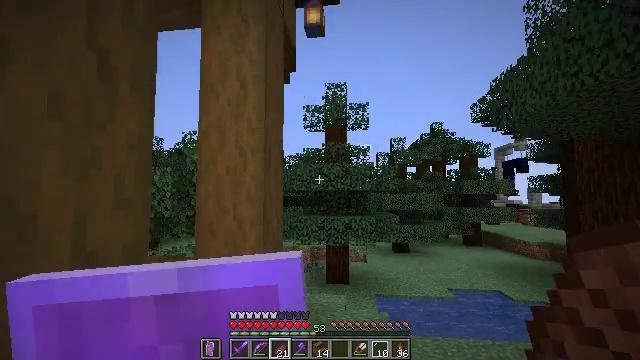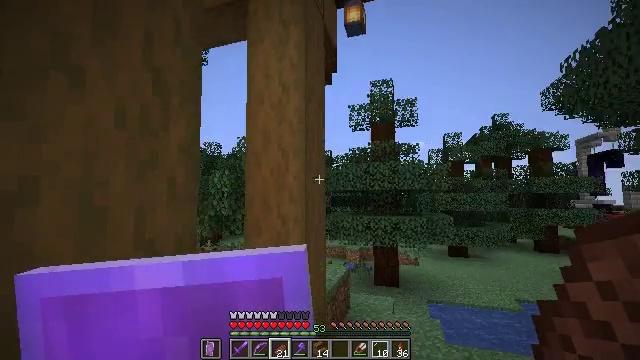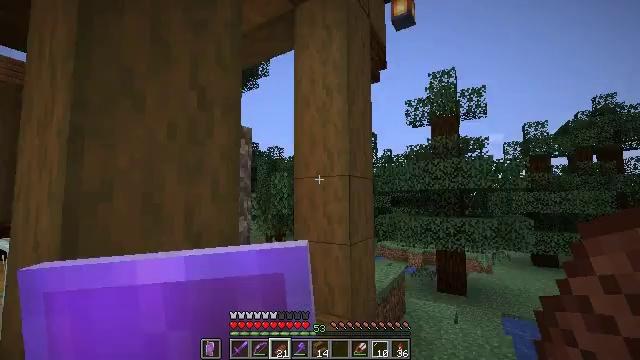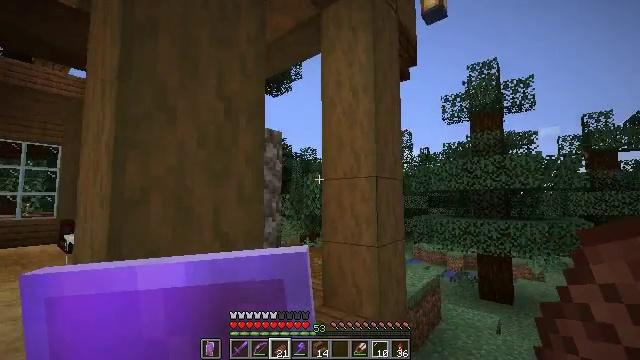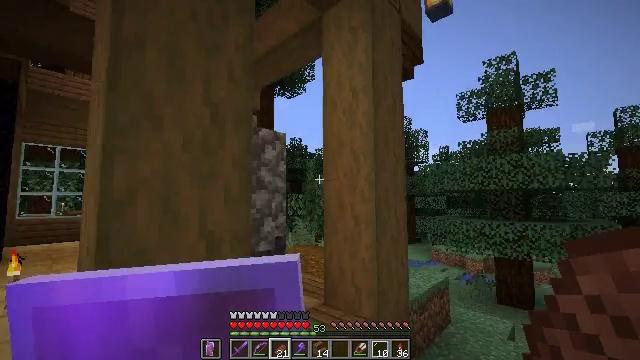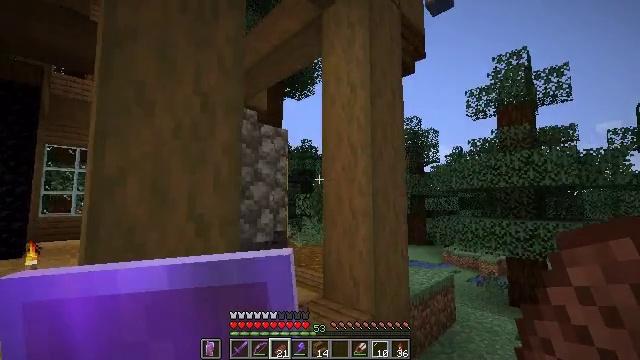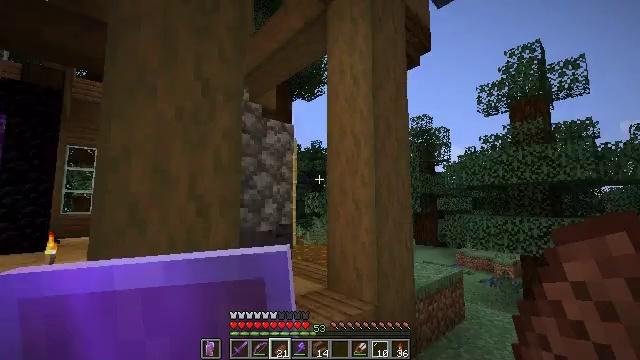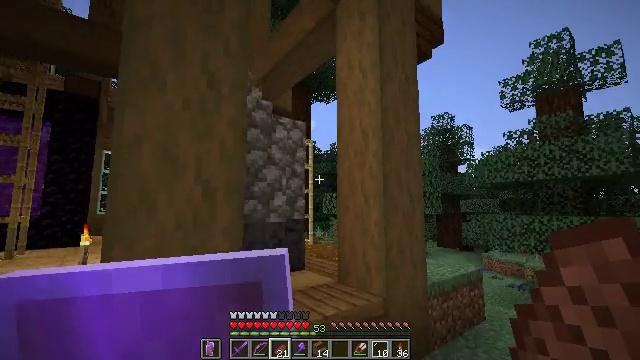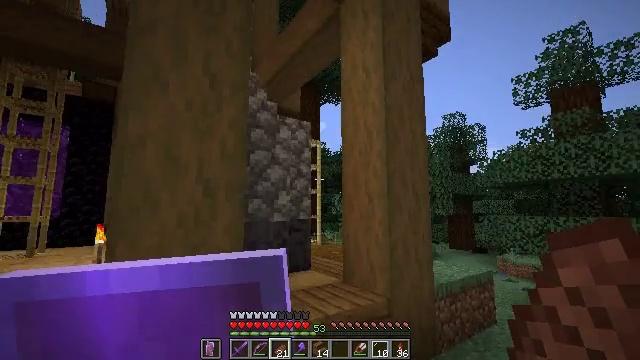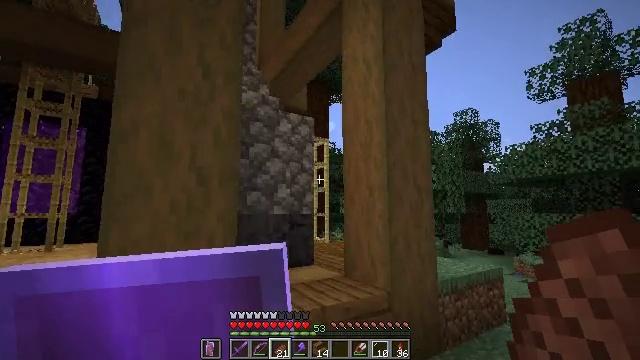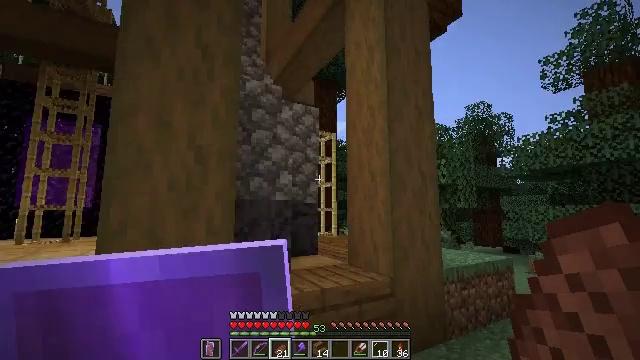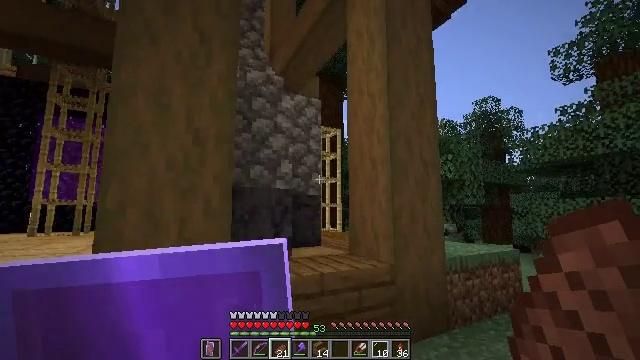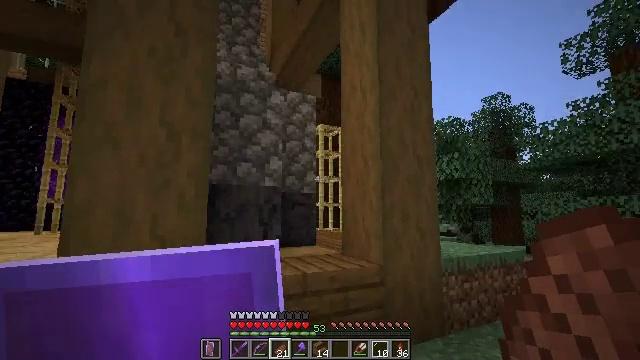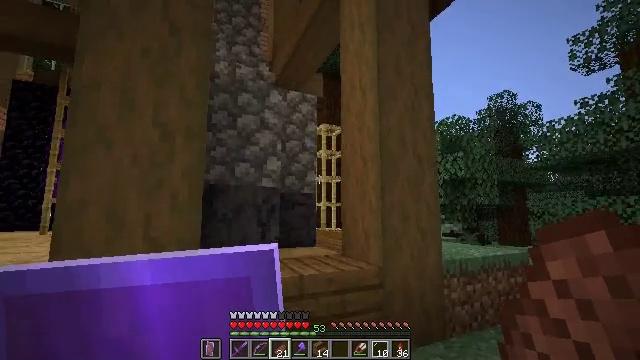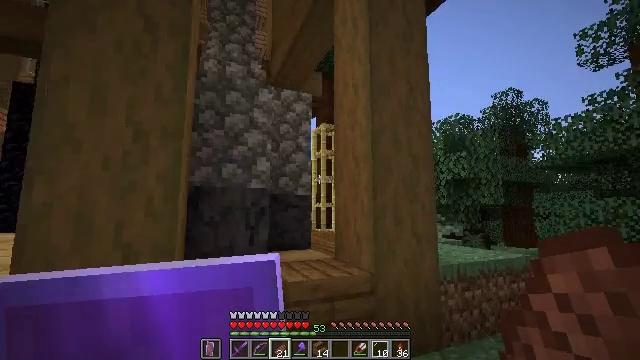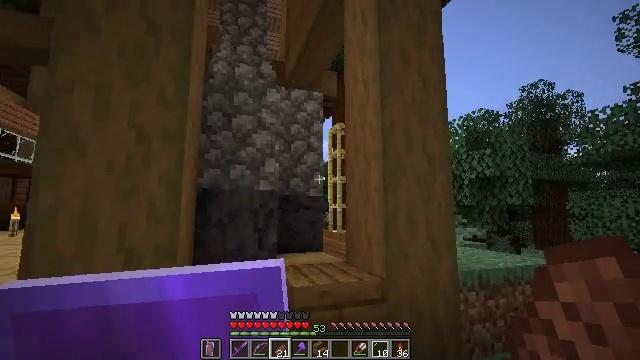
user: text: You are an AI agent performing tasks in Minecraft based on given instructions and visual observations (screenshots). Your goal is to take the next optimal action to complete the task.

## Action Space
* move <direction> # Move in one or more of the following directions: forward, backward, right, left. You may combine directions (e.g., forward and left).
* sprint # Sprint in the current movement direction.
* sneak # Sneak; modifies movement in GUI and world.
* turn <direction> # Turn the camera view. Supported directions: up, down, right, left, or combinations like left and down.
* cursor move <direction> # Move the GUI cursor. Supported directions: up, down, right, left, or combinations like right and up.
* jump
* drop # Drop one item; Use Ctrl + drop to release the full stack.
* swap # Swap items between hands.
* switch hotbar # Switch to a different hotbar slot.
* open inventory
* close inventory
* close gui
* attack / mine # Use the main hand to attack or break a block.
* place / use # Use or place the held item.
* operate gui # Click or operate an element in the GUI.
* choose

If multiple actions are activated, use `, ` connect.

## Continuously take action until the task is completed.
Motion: motion action
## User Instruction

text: Collect vines by mining them.
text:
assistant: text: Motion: move right, turn left
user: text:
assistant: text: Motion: move right, turn left
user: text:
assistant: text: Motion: move right, turn left
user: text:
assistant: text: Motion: move right, turn left
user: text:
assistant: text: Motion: move right, turn left
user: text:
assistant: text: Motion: move right, turn left
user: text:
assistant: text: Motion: move right, turn left
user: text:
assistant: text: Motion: move forward and move right, turn left
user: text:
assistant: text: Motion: move forward and move right, turn left
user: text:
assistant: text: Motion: move forward and move right, turn left
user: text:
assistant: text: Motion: move forward and move right, turn left
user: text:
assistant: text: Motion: move forward and move right, turn left
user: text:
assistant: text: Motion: move forward and move right, turn left
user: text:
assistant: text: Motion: move forward and move right, turn left
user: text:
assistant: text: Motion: move forward and move right, turn left
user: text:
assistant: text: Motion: move forward and move right, turn left
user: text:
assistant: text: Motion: move forward and move right, turn left
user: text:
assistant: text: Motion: move forward and move right, turn left
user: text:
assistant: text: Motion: move forward, turn left
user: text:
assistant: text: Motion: turn left
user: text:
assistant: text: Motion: no_op
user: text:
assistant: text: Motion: no_op
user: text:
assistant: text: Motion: no_op
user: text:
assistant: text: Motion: no_op
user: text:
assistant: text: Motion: no_op
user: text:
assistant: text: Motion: no_op
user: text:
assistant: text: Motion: no_op
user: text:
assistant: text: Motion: no_op
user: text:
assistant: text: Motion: no_op
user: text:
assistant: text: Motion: no_op